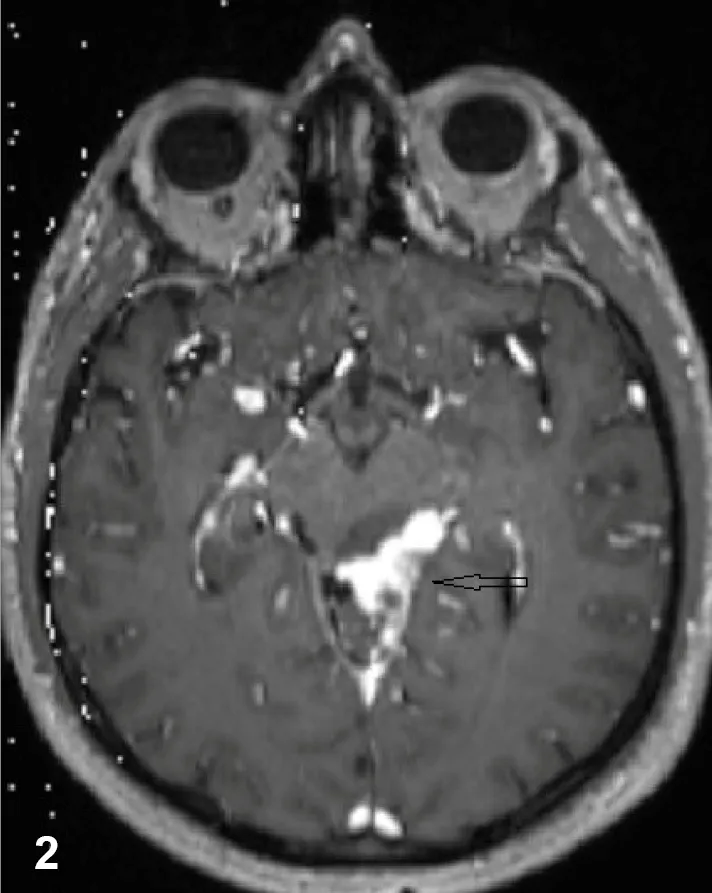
Increased linear enhancement suggesting basilar meningitis in the basilar cisterns.
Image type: radiology (mri)